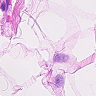
Metastatic tissue present: no